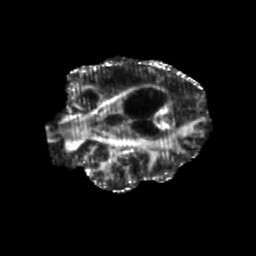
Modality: FA
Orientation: coronal
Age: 65
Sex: female
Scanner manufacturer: siemens
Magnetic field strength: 3 T
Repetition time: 5.25 s
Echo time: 0.08 s